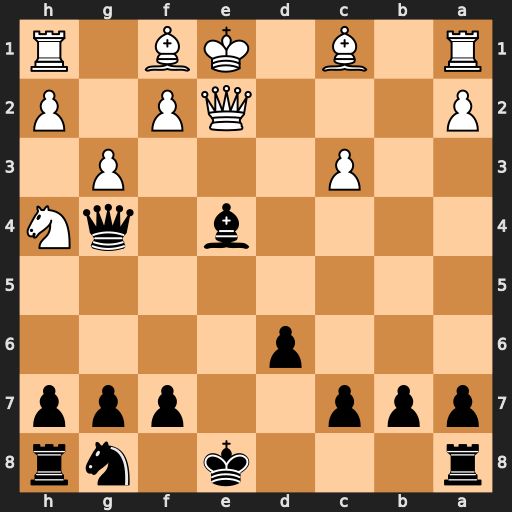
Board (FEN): r3k1nr/ppp2ppp/3p4/8/4b1qN/2P3P1/P3QP1P/R1B1KB1R
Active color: b
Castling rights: KQkq
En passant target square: -
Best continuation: Qxe2+ Bxe2 Bxh1